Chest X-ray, AP view. Patient: 28 years old, sex M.
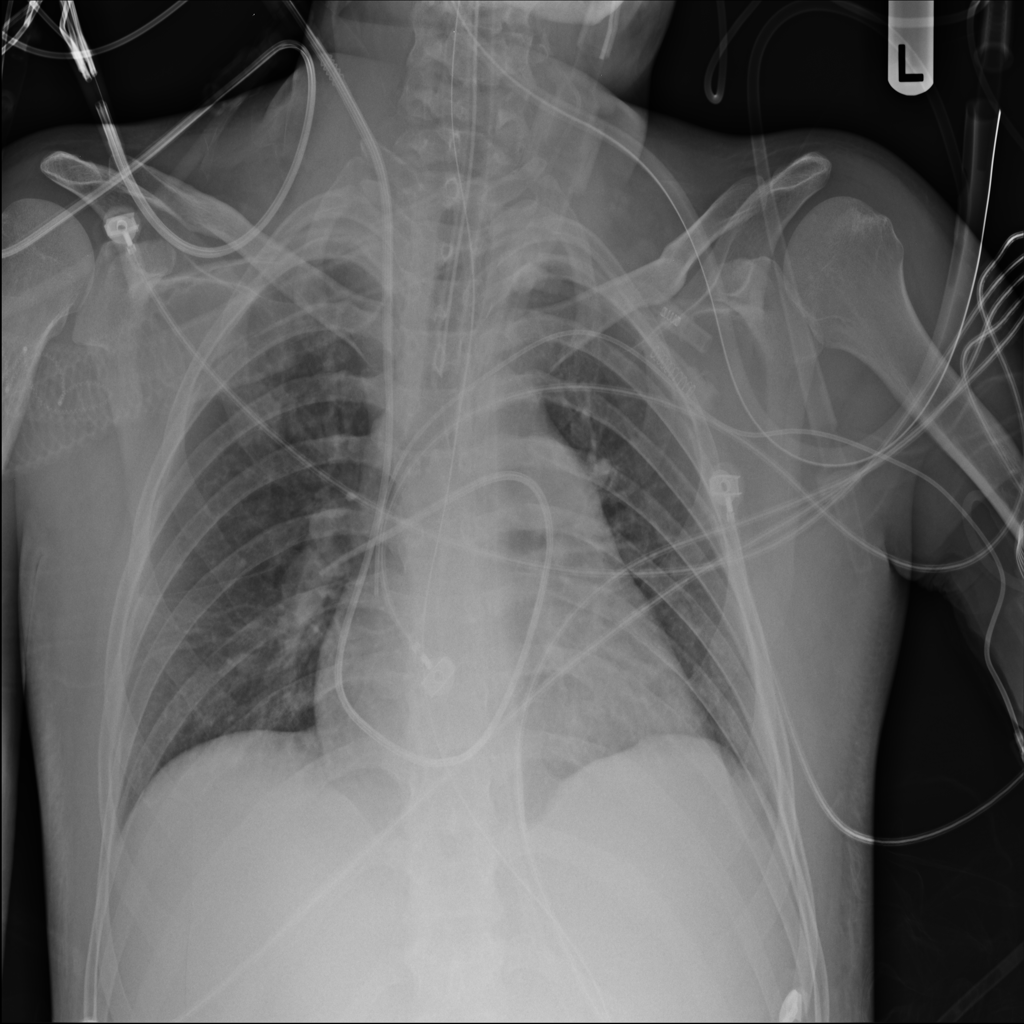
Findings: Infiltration